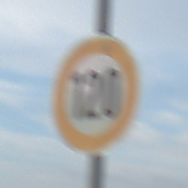
Verkehrszeichen: Geschwindigkeit120
Umgebung: Outdoor, Nature
Tageszeit: SunriseSunset
Wetter: PartlyCloudy
Licht: Natural
Jahreszeit: NotSpecified
Kontrast: MediumContrast